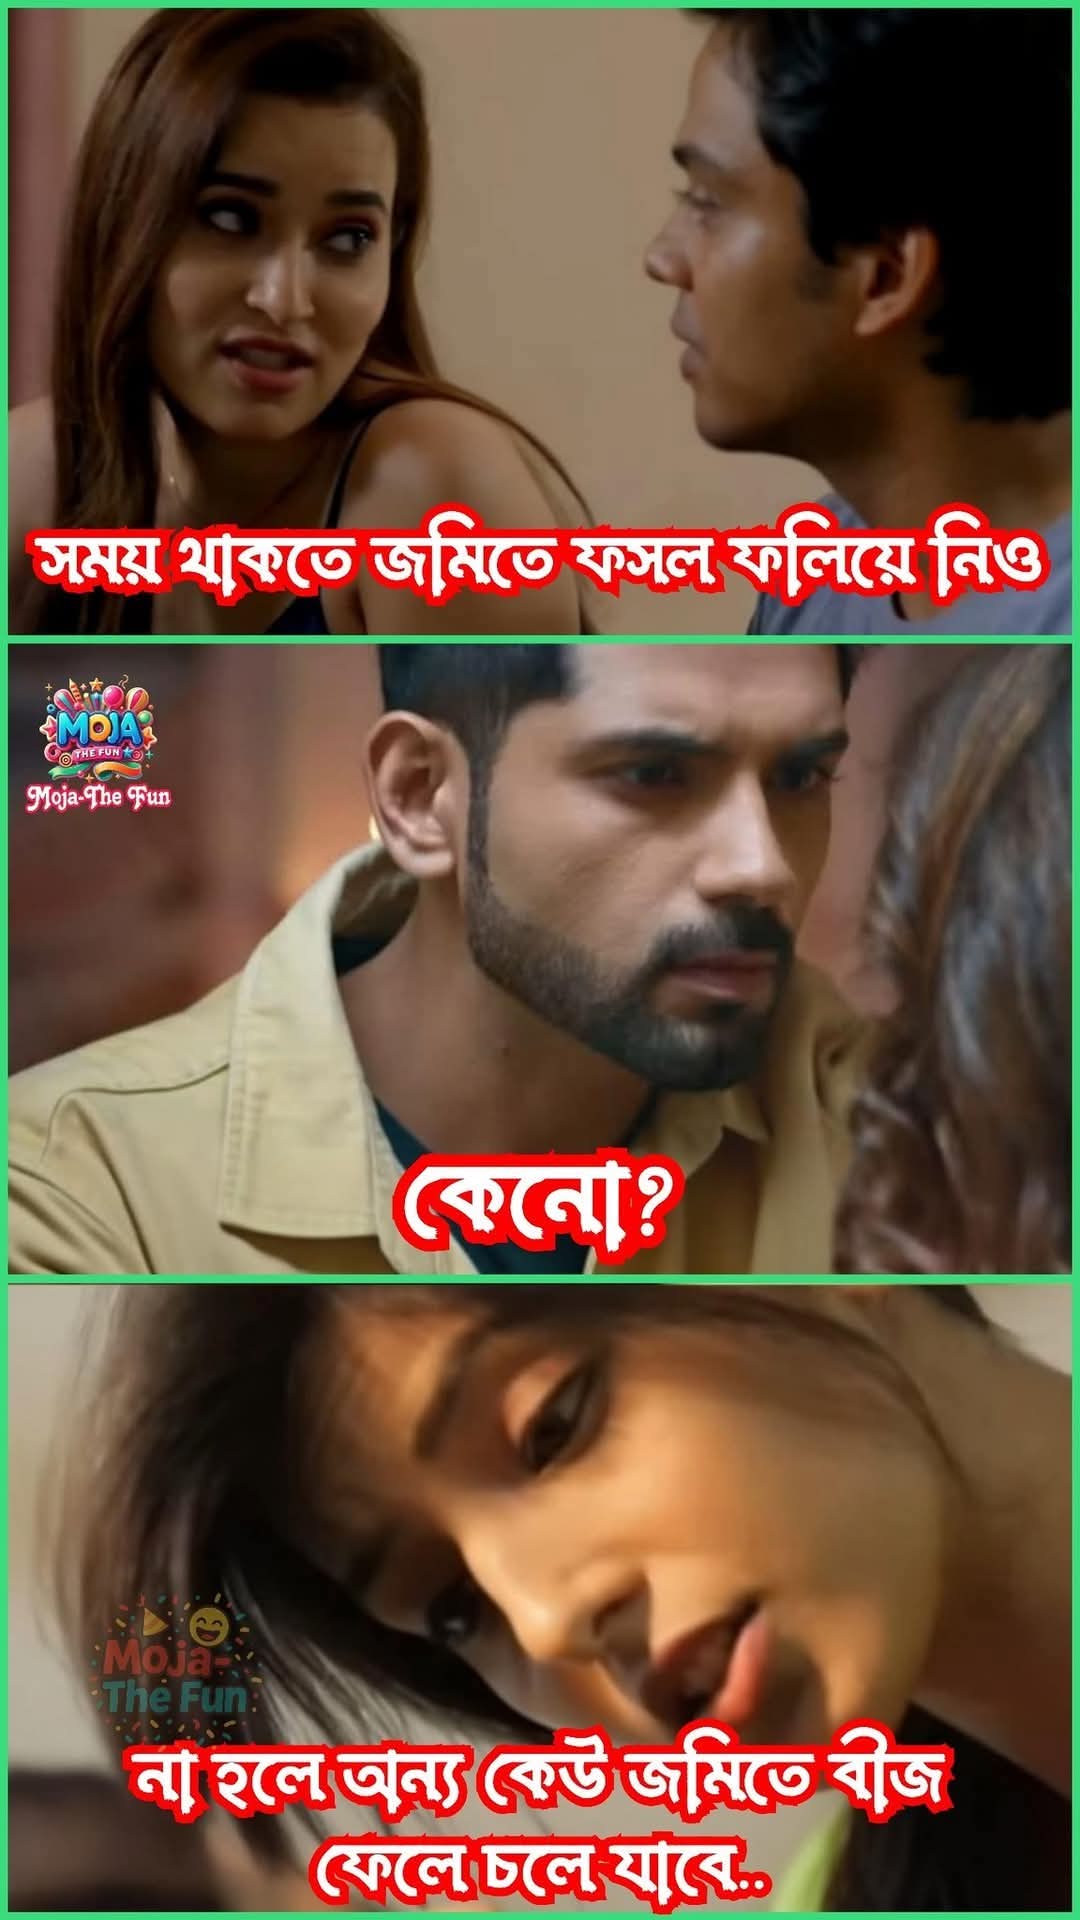
Text: সময় থাকতে জমিতে ফসল ফলিয়ে নিও
কেনো?
না হলে অন্য কেউ জমিতে বীজ ফেলে চলে যাবে..
Label: Non Hate